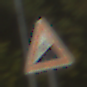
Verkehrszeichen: Steigung10
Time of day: MorningAfternoon
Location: Outdoor (Suburban)
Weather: Clear
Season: NotSpecified
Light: Natural